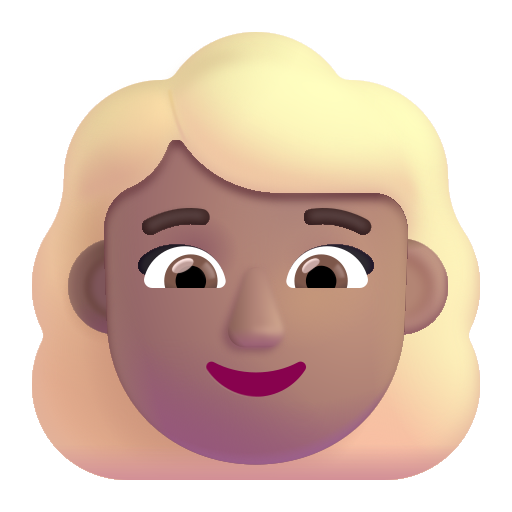
woman blonde hair color